Field crop: maize
Growth stage: 2
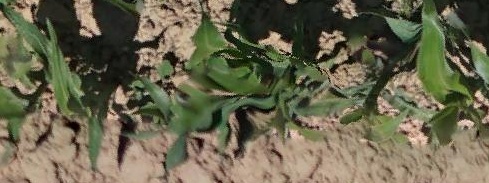
Species: maize